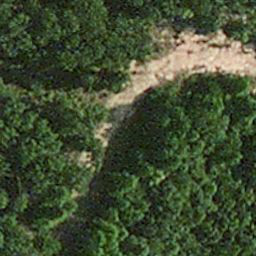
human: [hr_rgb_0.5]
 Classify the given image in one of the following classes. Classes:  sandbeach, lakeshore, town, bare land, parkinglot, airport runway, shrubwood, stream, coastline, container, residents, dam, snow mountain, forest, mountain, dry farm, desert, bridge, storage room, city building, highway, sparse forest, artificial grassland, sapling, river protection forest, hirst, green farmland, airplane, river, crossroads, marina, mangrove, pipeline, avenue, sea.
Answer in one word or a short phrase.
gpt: avenue